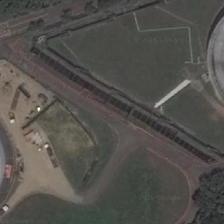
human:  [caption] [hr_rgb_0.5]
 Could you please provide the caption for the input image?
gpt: two circle tanks are surrounded by meadows near to green plants .

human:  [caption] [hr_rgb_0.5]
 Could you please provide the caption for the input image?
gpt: two tanks surround by a piece of green meadows are separated by a road .

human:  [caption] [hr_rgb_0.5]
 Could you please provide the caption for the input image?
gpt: two circular buildings locate in the open space between two pieces of woods .

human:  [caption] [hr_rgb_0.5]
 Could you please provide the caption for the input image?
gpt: two big jars with different shape and a grass surrounded .

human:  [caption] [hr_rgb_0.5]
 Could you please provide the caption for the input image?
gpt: two large storage tanks are around with green meadows .